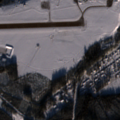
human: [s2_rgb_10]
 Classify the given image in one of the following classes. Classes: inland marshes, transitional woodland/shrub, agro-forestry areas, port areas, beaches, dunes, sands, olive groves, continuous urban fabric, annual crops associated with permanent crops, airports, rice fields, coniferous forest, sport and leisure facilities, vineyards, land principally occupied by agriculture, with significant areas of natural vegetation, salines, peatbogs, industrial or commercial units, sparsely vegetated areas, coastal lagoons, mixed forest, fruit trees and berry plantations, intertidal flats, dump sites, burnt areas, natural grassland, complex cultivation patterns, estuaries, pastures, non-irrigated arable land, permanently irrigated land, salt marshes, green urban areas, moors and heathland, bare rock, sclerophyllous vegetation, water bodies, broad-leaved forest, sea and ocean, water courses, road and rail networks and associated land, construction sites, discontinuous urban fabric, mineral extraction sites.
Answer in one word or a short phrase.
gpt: discontinuous urban fabric, airports, coniferous forest, mixed forest